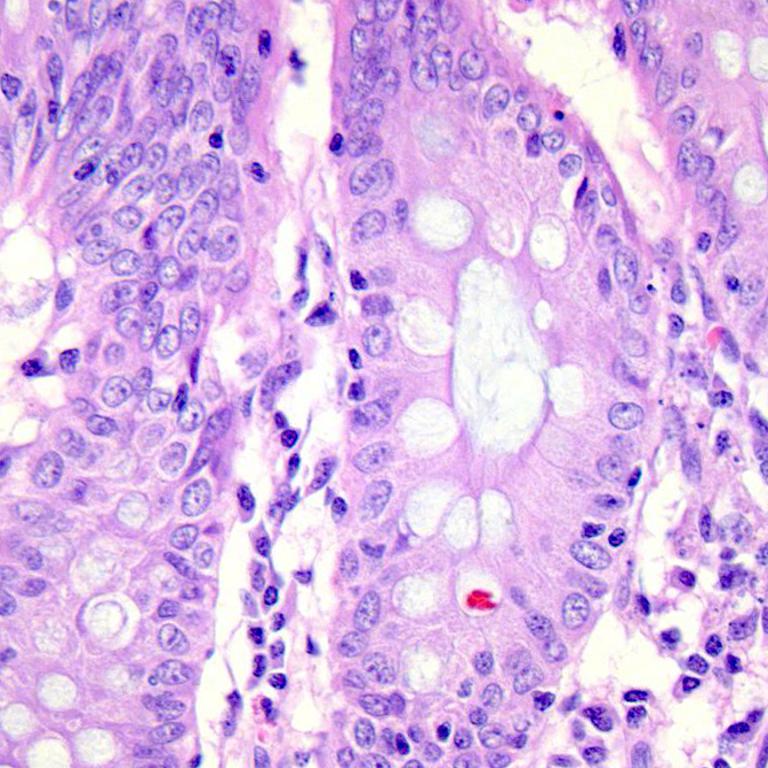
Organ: colon
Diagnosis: benign